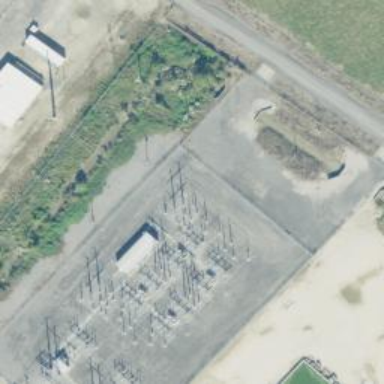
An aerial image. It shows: Switch for power supply.